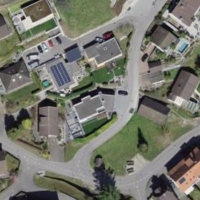
EUNIS habitat code: 54
Species observed at this site:
Geum rivale